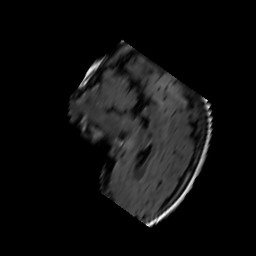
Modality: FLAIR
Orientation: sagittal
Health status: ill
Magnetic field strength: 3 T